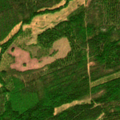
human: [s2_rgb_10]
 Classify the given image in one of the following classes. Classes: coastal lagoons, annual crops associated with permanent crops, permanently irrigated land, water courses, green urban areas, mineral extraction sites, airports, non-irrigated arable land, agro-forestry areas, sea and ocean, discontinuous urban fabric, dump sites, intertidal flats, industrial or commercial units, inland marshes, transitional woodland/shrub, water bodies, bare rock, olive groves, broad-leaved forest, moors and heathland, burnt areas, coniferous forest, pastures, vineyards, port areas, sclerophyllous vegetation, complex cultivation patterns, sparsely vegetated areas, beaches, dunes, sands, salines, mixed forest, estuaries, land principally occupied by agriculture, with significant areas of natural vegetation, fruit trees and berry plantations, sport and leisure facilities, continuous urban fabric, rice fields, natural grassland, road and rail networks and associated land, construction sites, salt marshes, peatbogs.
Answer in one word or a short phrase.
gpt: mixed forest, transitional woodland/shrub